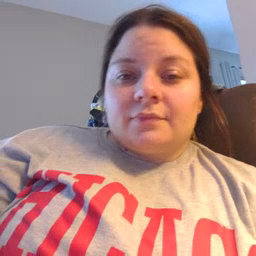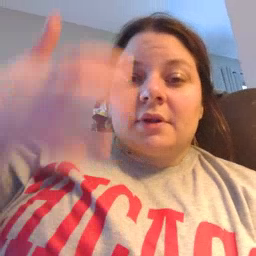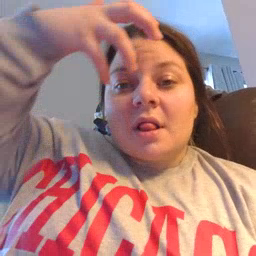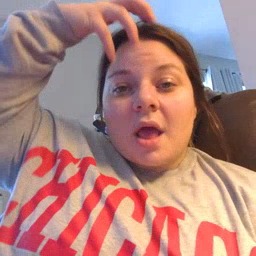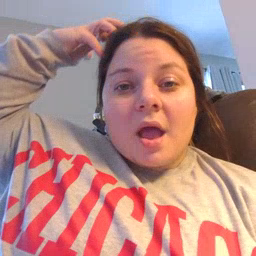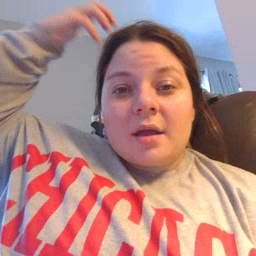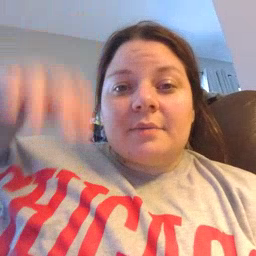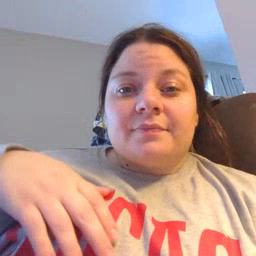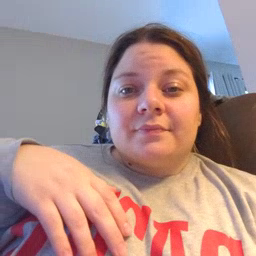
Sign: lion